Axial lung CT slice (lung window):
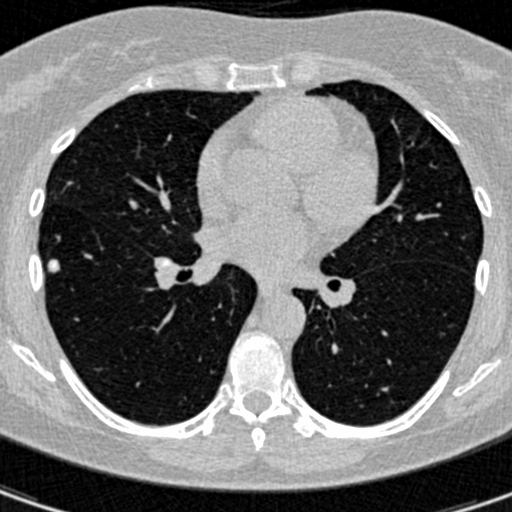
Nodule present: yes
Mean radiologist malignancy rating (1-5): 1.667